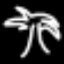
Label: palm tree